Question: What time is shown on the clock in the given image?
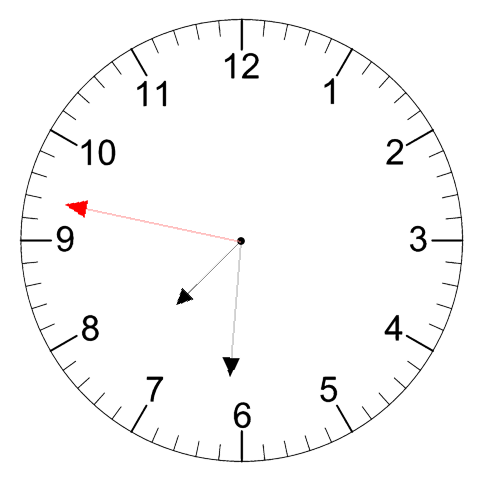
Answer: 07:30:47